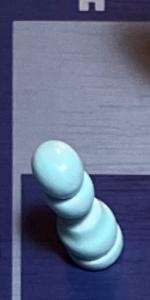
Label: Pawn_White